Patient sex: M
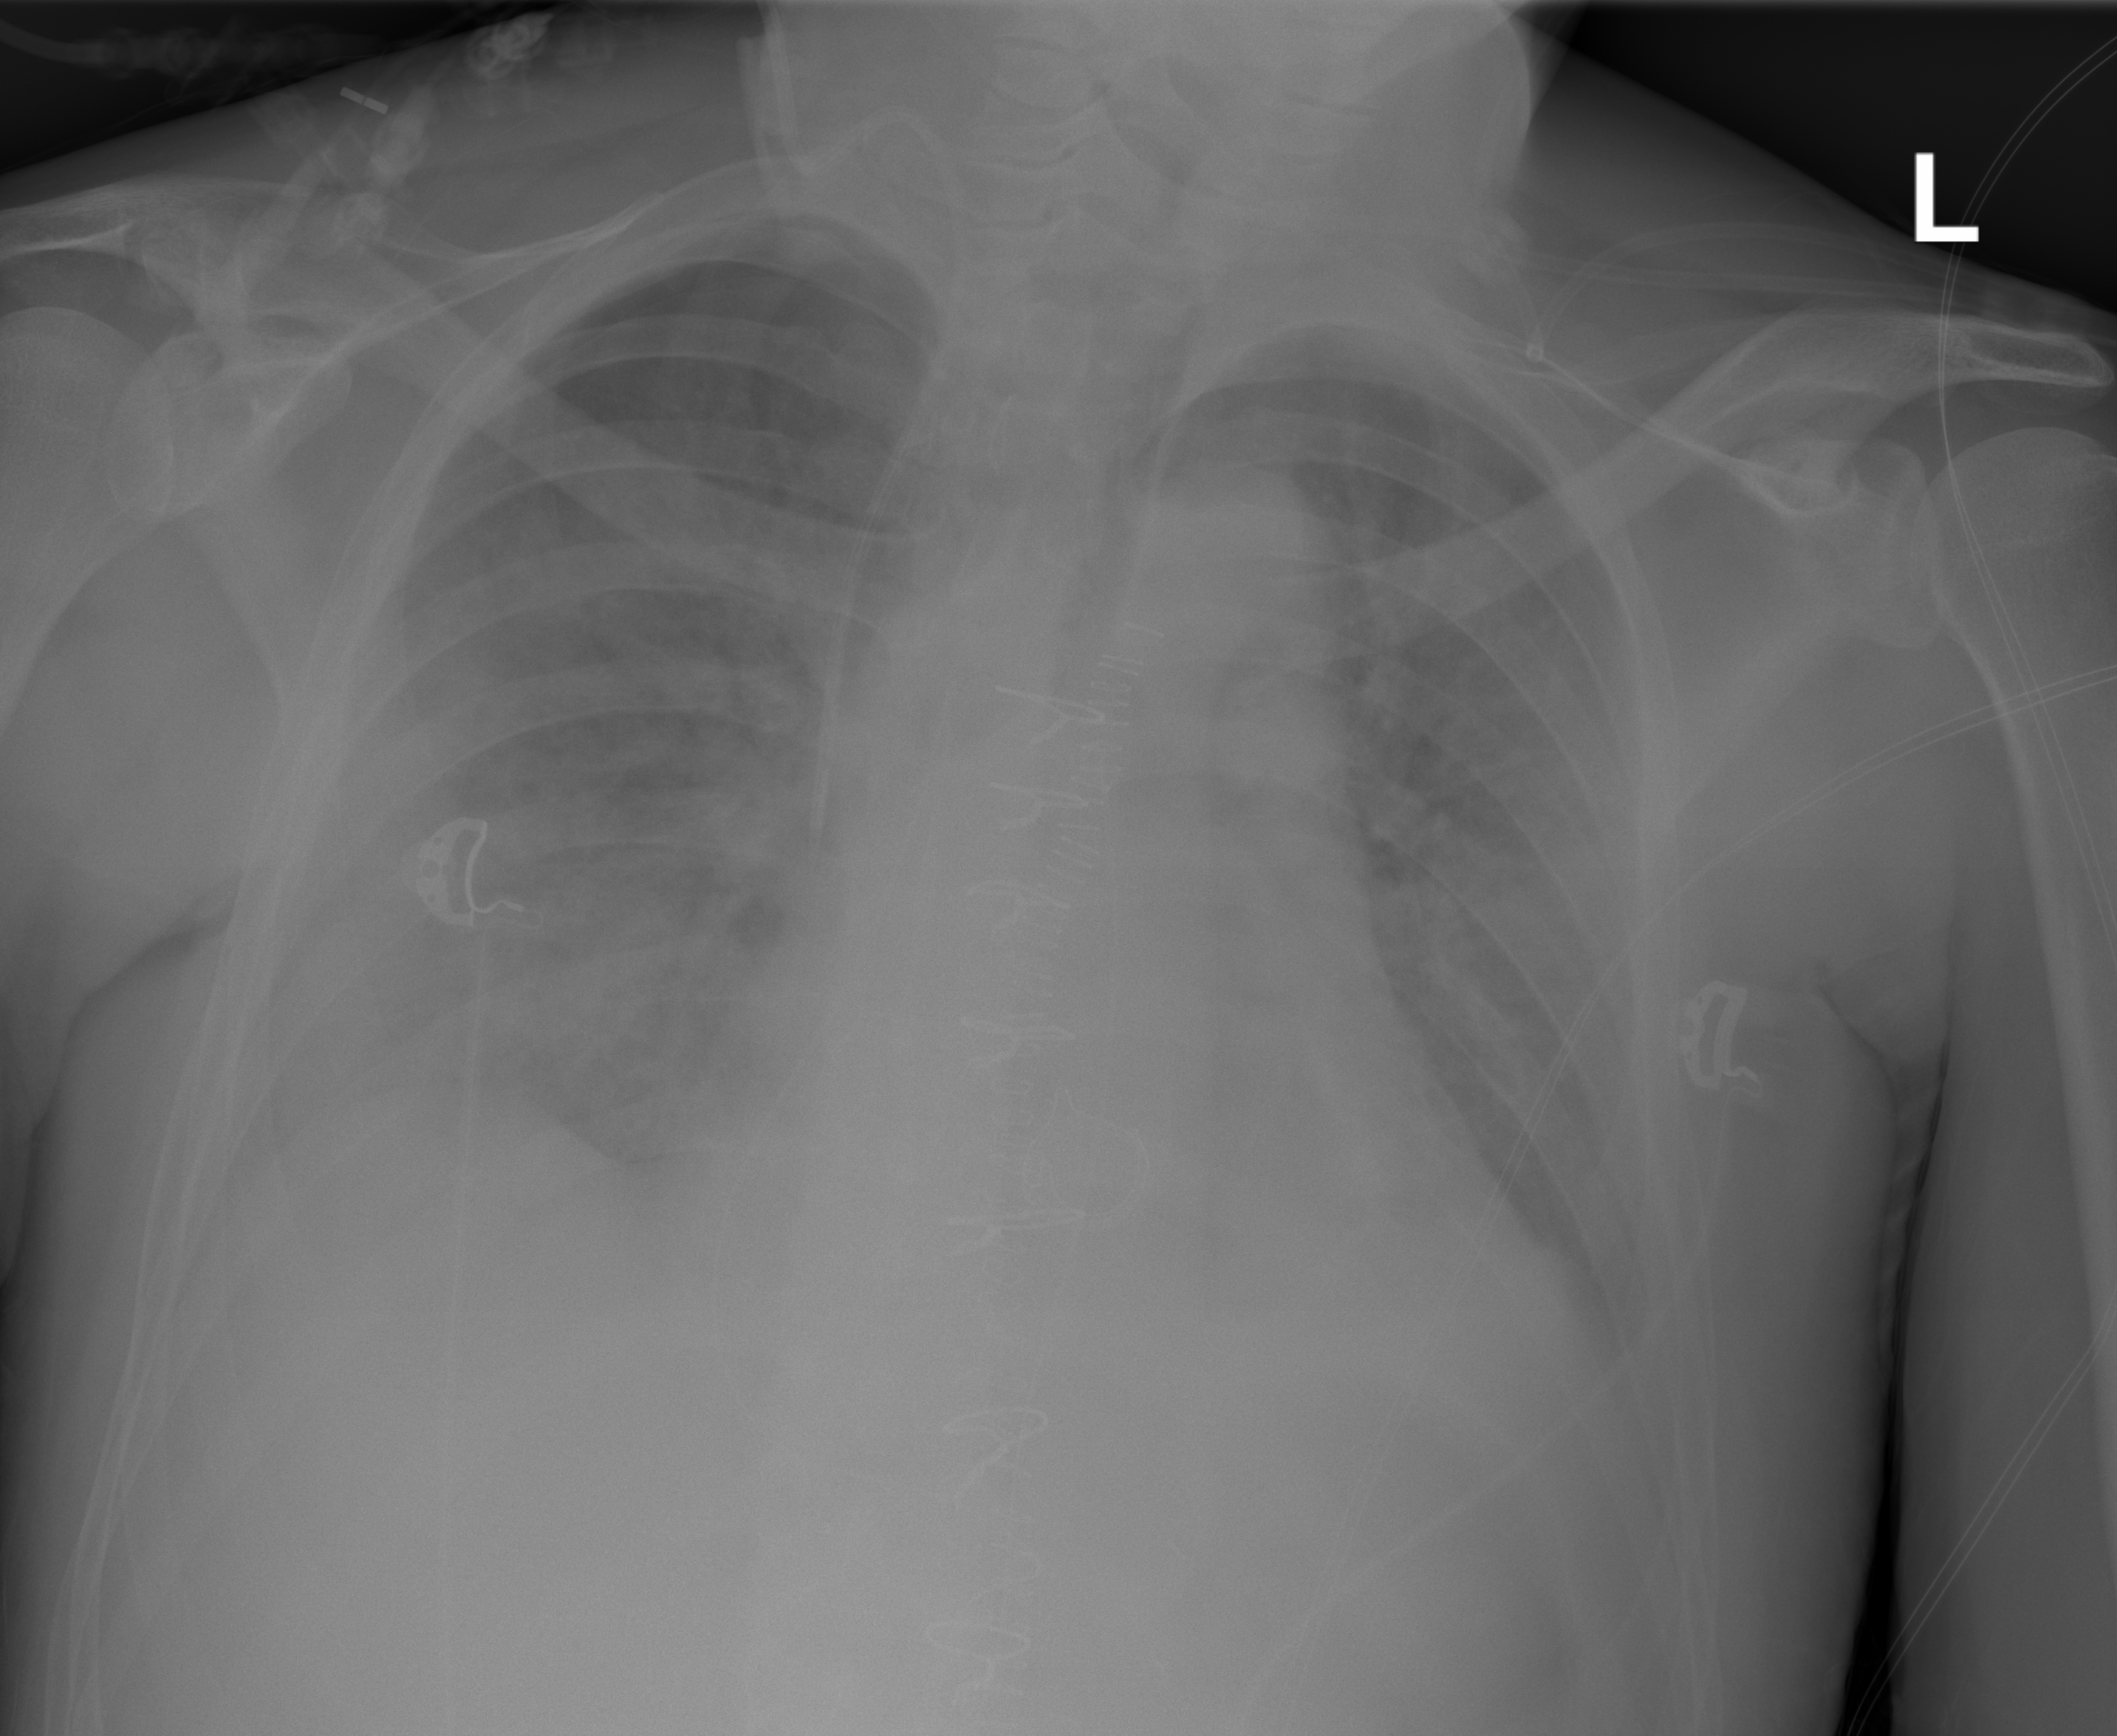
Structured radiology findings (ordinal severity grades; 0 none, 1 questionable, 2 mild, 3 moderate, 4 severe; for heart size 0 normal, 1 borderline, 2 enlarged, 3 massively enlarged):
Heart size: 2
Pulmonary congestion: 2
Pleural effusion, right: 2
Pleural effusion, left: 2
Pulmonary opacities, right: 2
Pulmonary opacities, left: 2
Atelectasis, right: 2
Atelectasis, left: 2